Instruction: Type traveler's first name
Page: traveler
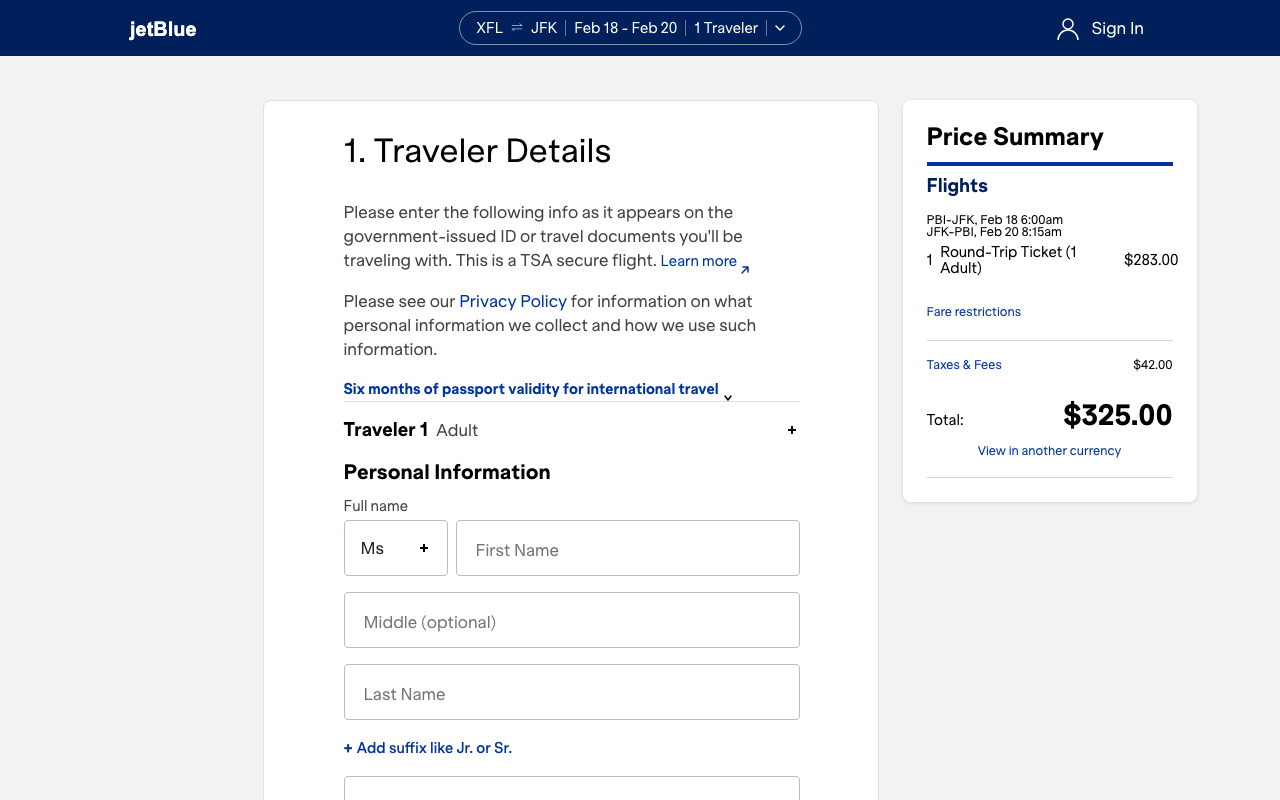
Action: type